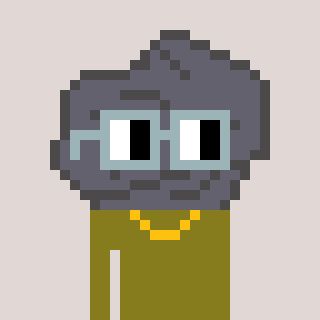
a pixel art character with square dark gray glasses, a rock-shaped head and a gunk-colored body on a warm background